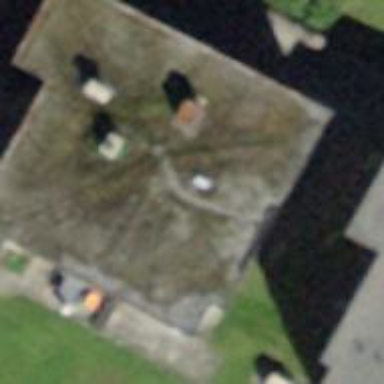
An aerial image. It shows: Flat-roofed building.